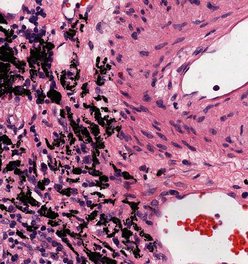
Tumor epithelial tissue: no
Tumor-associated stroma tissue: yes
Normal tissue: no